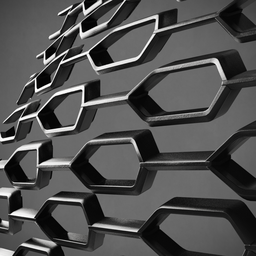
Label: mechanical